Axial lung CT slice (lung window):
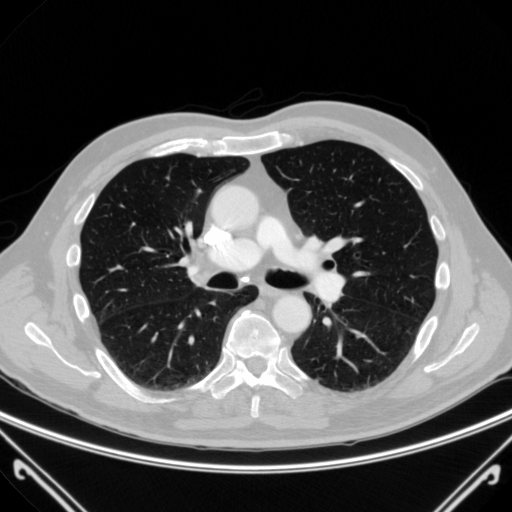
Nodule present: no